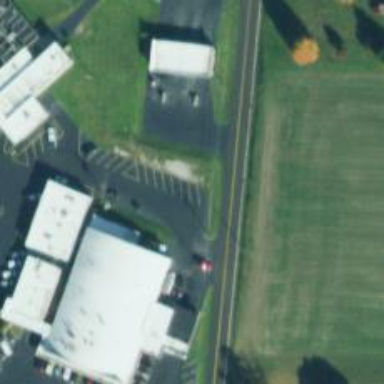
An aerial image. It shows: Building that houses bowling alley.